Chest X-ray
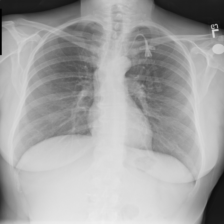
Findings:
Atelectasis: negative
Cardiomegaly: negative
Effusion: negative
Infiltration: negative
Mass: negative
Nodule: negative
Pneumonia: negative
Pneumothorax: negative
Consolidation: negative
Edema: negative
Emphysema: negative
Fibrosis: negative
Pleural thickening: negative
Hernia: negative